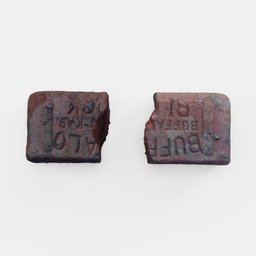
Label: architecture